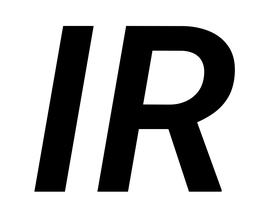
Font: Roboto-Italic_SemiBold_Italic